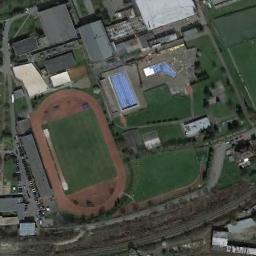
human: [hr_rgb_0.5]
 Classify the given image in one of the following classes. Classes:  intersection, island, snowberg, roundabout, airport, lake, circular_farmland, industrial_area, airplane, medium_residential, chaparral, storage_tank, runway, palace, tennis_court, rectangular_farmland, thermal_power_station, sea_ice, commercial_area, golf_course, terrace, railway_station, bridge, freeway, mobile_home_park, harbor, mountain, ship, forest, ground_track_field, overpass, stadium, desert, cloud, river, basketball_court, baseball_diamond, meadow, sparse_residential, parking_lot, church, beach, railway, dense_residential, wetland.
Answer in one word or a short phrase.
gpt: ground_track_field